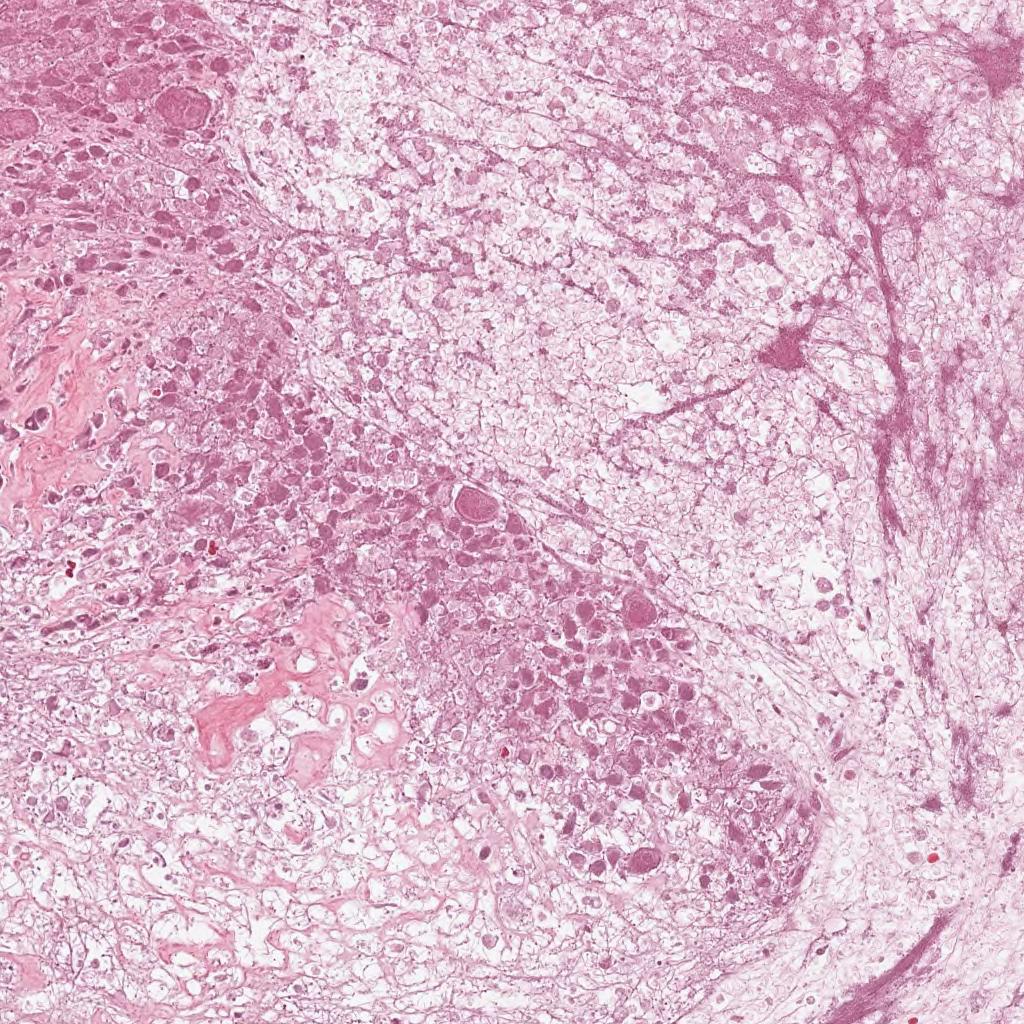
Label: Non-Viable-Tumor